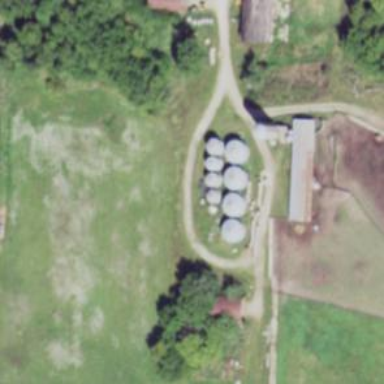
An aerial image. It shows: Silo.